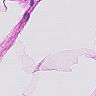
Metastatic tissue present: no